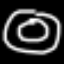
Label: donut